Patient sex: M
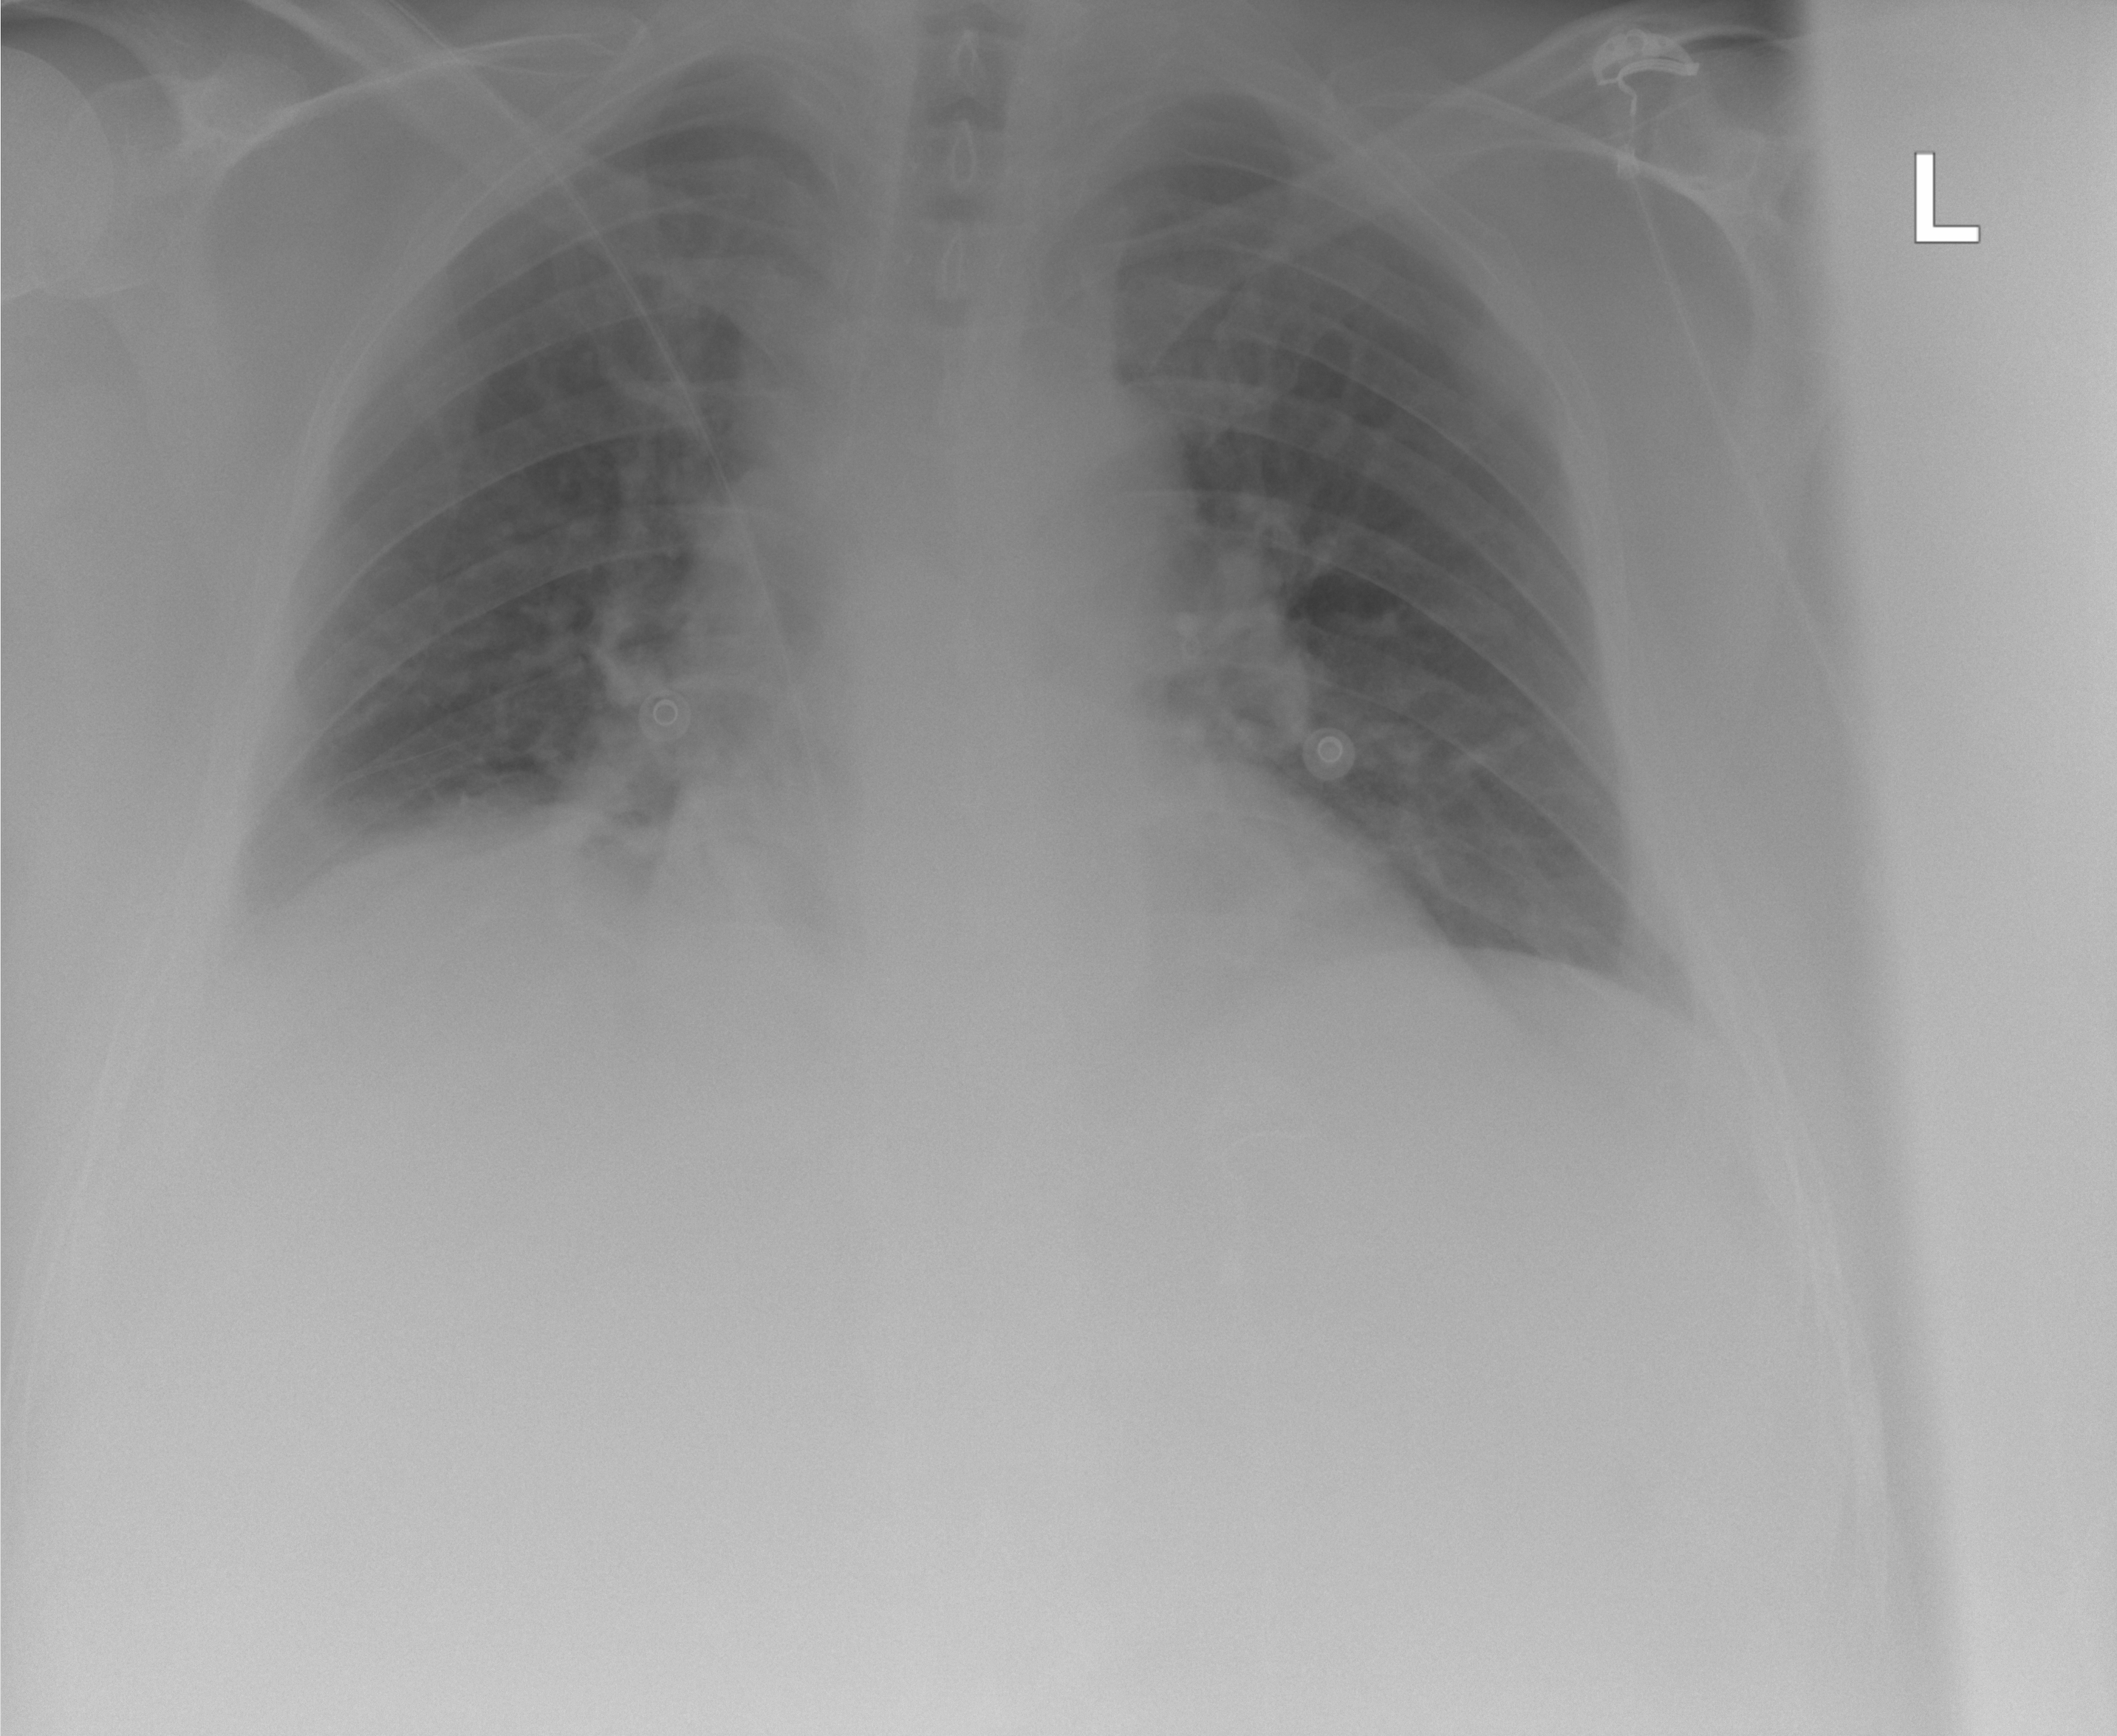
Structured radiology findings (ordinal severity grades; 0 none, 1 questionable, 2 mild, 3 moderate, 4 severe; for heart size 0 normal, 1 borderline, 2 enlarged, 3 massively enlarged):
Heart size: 2
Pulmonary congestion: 2
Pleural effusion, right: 2
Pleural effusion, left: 0
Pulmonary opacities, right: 0
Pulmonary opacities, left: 0
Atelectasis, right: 2
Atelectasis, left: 0